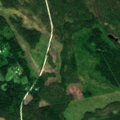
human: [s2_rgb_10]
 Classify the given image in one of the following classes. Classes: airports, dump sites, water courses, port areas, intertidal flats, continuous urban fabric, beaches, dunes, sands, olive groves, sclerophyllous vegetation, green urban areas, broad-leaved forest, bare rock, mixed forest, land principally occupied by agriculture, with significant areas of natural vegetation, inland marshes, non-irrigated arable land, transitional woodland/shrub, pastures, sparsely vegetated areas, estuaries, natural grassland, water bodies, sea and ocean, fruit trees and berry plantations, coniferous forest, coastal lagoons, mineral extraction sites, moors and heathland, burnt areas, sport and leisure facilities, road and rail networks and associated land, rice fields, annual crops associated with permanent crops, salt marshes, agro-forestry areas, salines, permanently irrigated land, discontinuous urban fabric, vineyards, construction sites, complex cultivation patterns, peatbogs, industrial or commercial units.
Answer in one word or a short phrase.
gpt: coniferous forest, mixed forest, transitional woodland/shrub